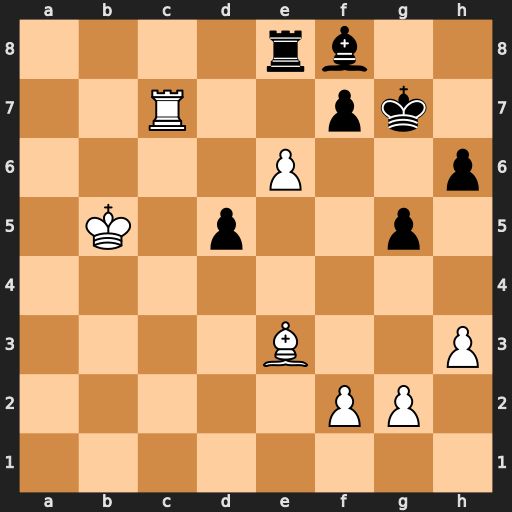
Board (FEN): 4rb2/2R2pk1/4P2p/1K1p2p1/8/4B2P/5PP1/8
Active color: w
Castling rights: -
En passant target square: -
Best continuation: Bd4+ Kg6 Rxf7